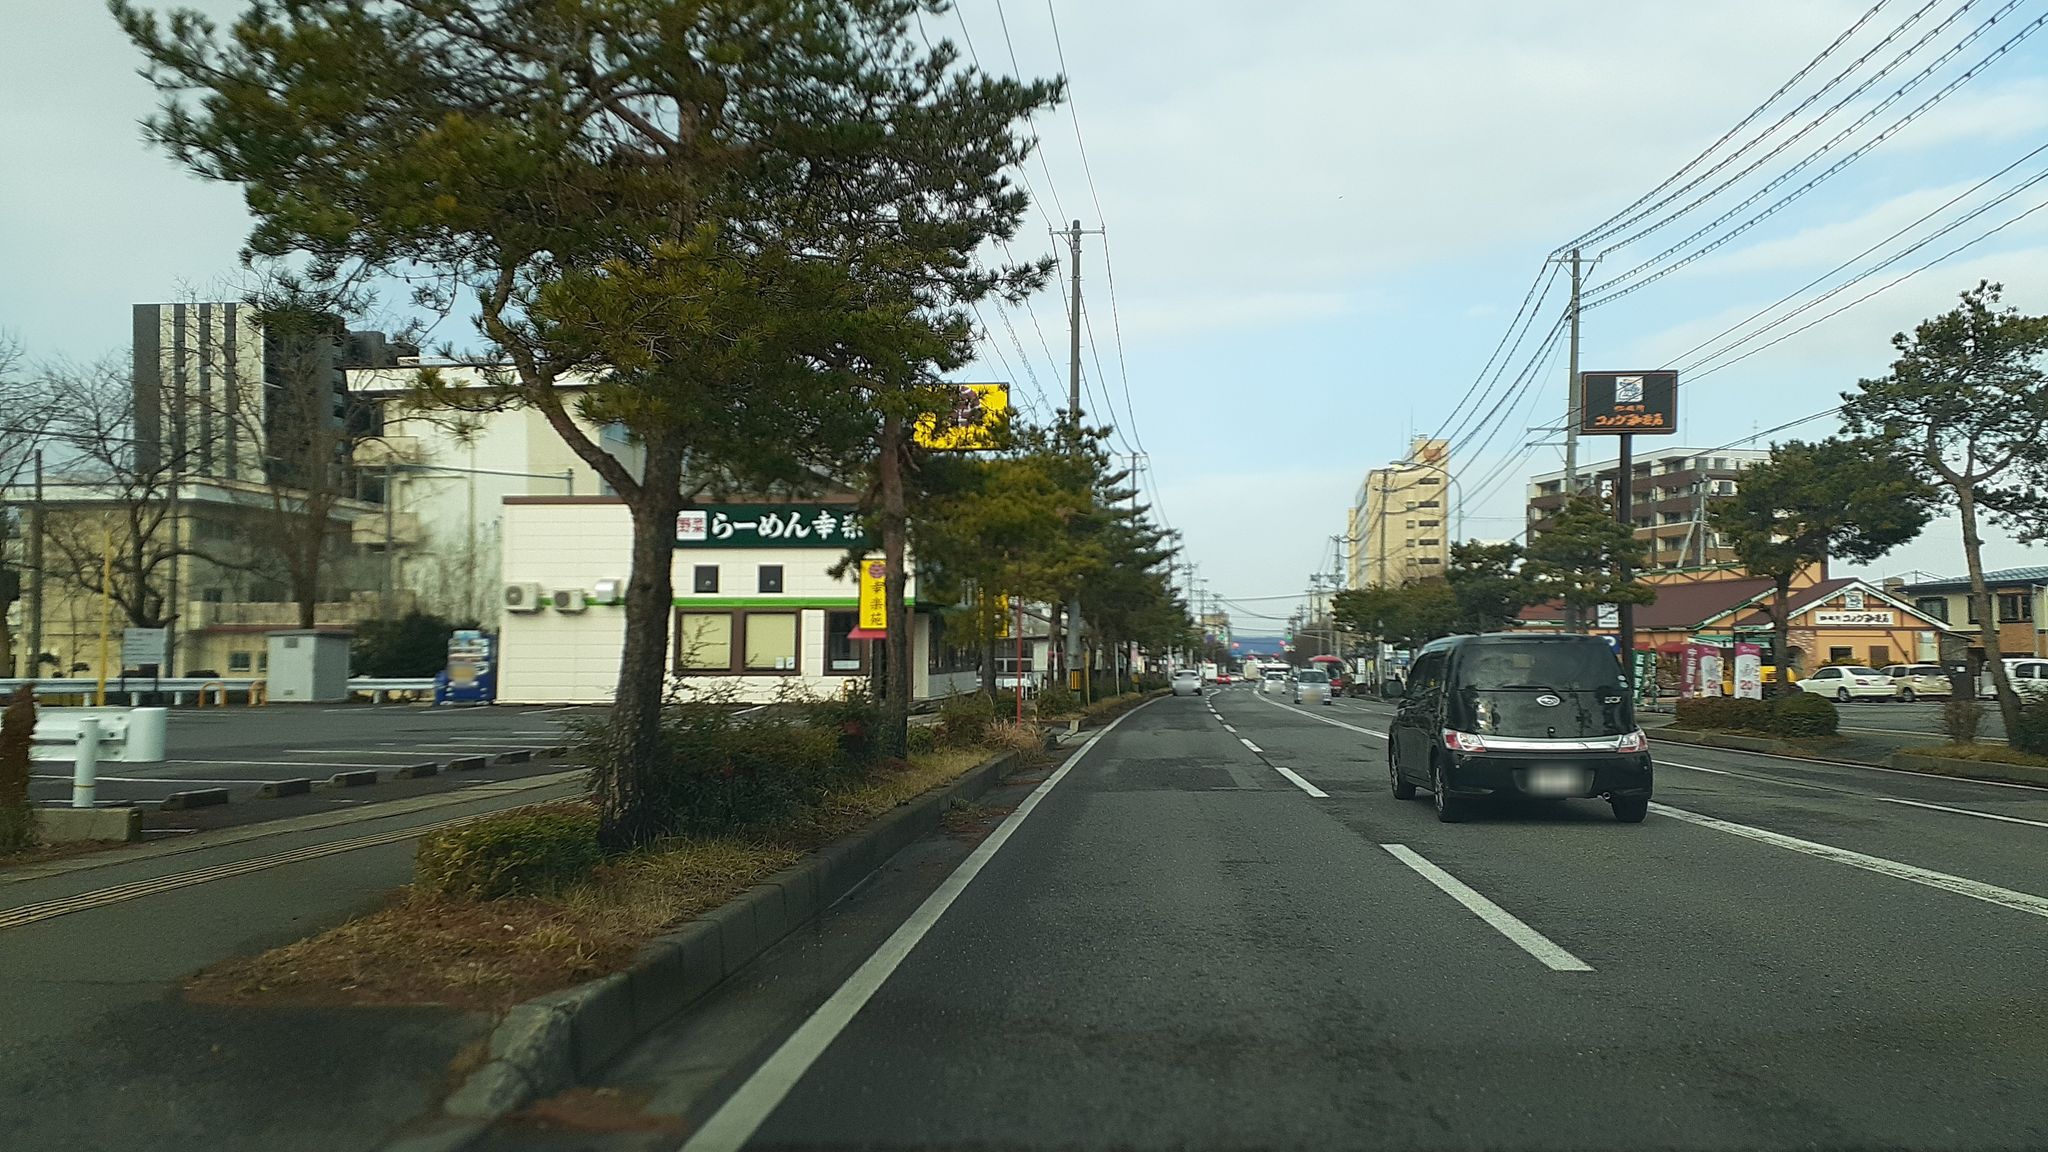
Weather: cloudy
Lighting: day
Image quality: good
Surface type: driving surface
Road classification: tertiary
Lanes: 4.0
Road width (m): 3
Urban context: urban centre
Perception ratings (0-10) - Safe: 7.84, Lively: 2.98, Beautiful: 6.63, Boring: 2.03, Depressing: 5.71, Wealthy: 5.82